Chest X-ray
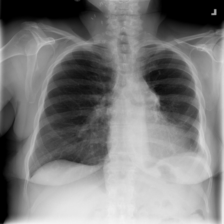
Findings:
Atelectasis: negative
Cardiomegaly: negative
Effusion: negative
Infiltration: negative
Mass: negative
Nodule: negative
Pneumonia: negative
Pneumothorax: negative
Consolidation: negative
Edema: negative
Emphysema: negative
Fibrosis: negative
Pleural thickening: positive
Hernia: negative